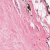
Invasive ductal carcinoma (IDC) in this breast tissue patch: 0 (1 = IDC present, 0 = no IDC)